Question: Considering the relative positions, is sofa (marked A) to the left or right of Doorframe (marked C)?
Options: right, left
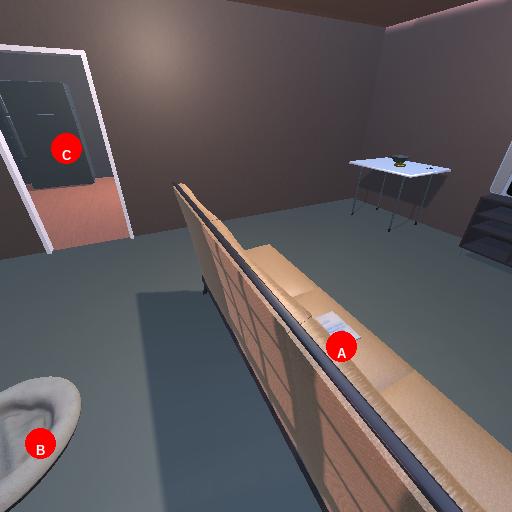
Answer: right